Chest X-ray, PA view. Patient: 58 years old, sex M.
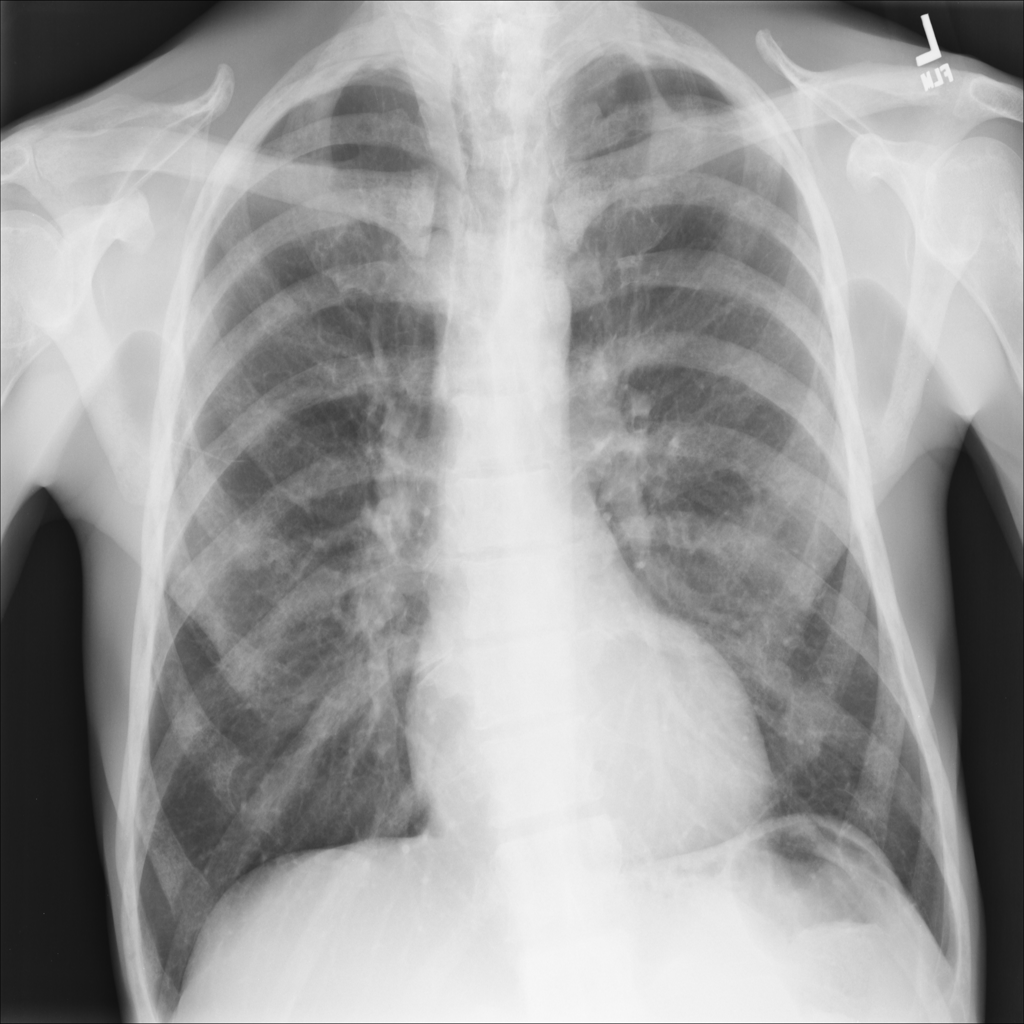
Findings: Cardiomegaly